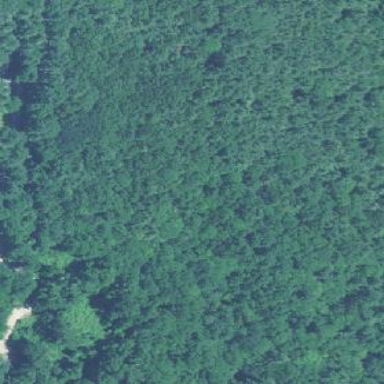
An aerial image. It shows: Nature reserve in woodland area.